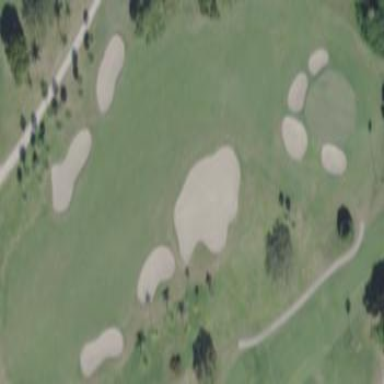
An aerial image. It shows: Grassy area designated as golf fairway.